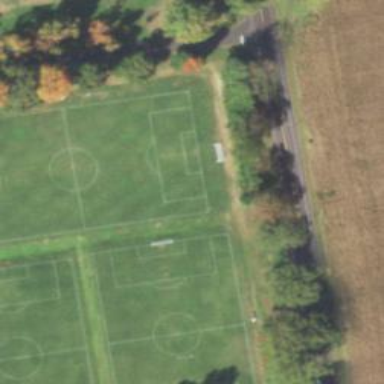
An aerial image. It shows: Soccer pitch designated for leisure and sports activities.